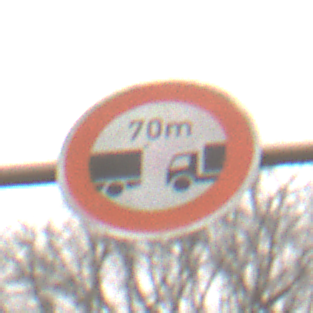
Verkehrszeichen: VerbotUnterschreitenMindestabstand
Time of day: Midday
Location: Outdoor (Nature)
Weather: Overcast
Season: NotSpecified
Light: Natural